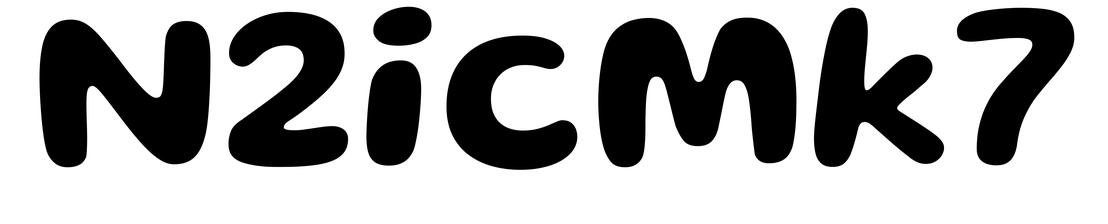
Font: Gluten_SemiBold